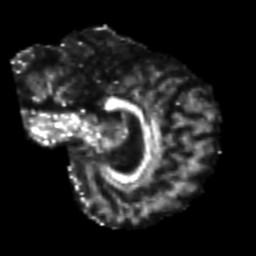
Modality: FA
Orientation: sagittal
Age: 54
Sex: female
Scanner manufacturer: siemens
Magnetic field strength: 3 T
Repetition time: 7.3 s
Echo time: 0.087 s